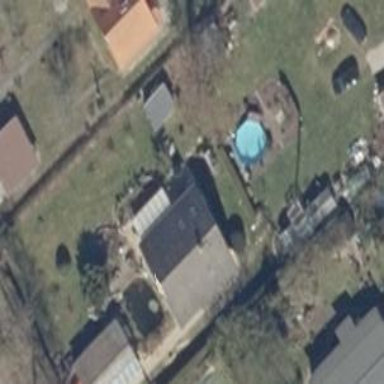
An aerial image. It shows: Simple and straightforward house.